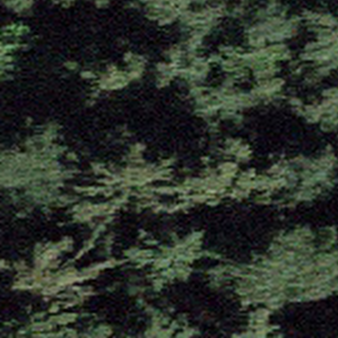
Label: other